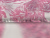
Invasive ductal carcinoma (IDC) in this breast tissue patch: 0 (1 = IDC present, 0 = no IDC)